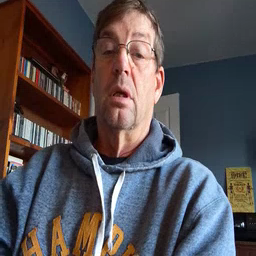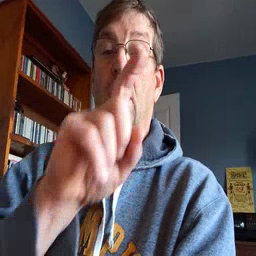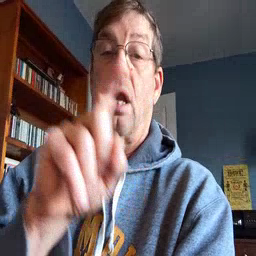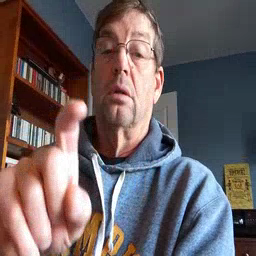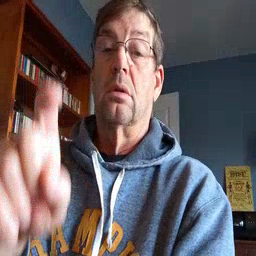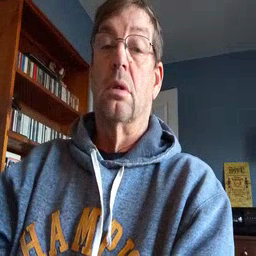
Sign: closet